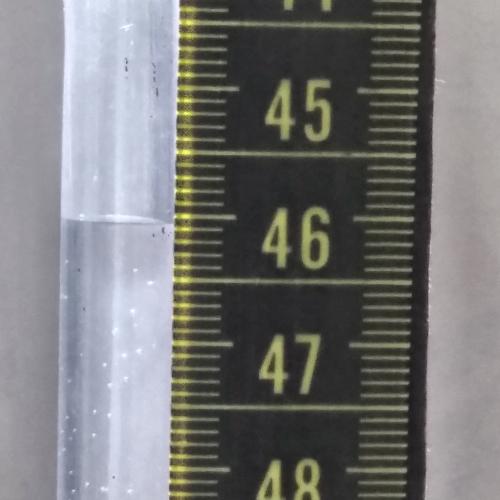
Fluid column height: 46.1 cm